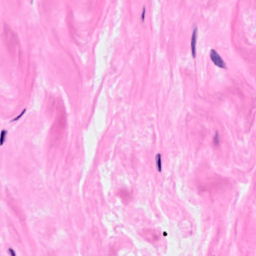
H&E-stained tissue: Breast